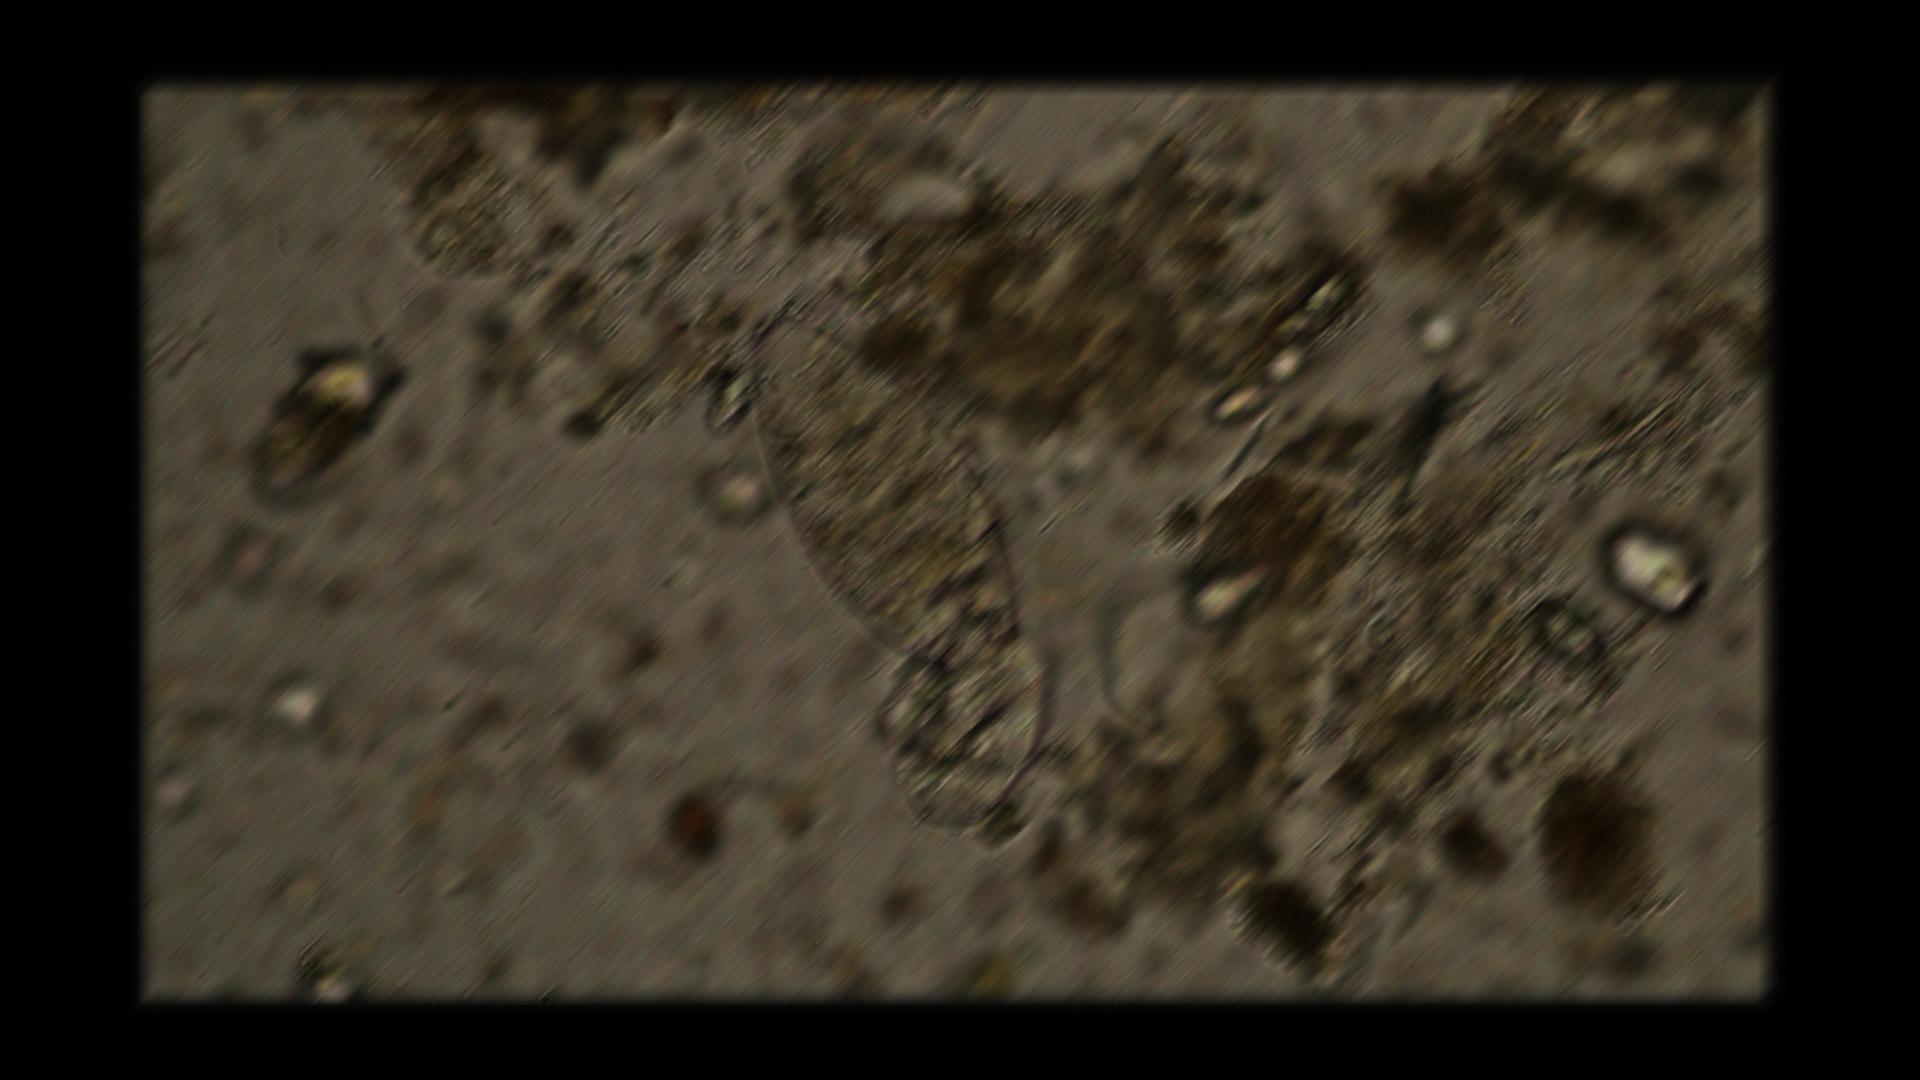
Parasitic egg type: Fasciolopsis buski